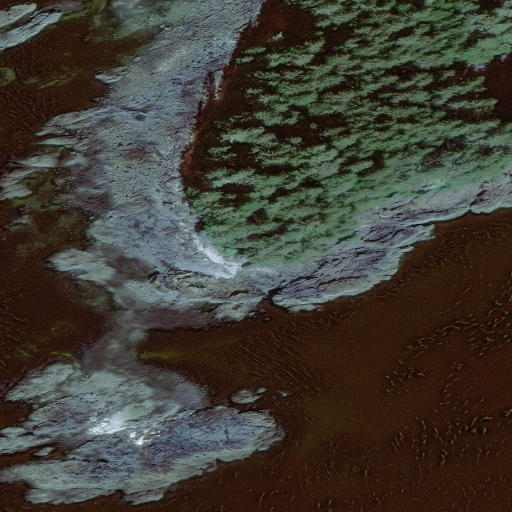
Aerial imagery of cape in Alaska named Bartlett Point containing only unknown